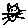
Label: cat